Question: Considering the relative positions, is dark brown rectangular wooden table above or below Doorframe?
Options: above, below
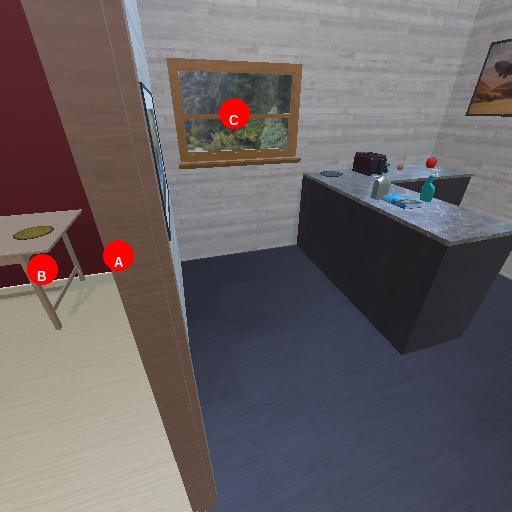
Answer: above